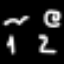
Label: squiggle